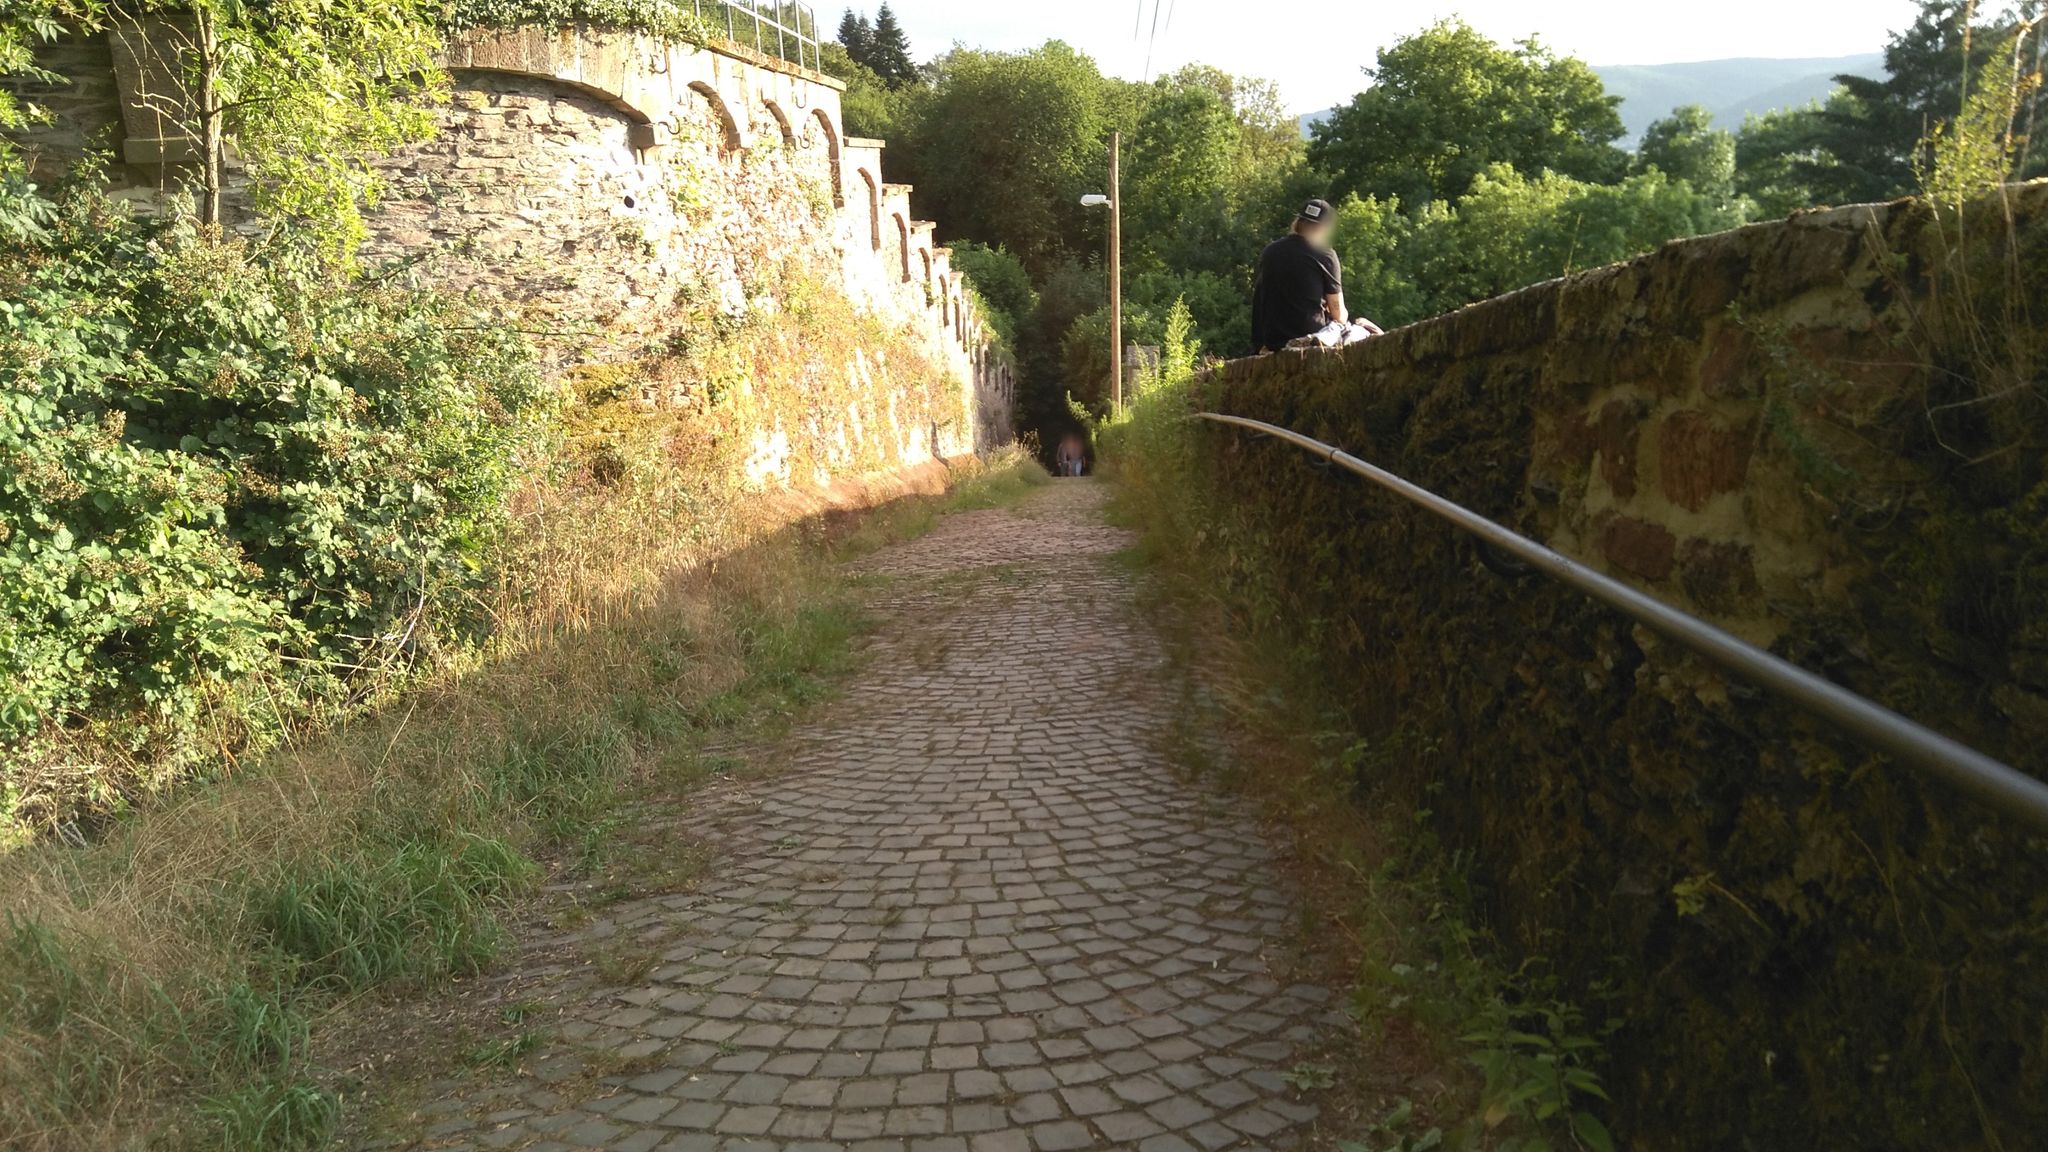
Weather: clear
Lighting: day
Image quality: slightly poor
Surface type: walking surface
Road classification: track, footway, steps
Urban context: urban centre
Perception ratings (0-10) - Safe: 4.46, Lively: 3.95, Beautiful: 9.07, Boring: 7.49, Depressing: 4.73, Wealthy: 1.01